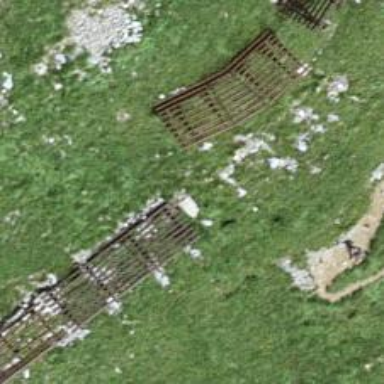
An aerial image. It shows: Structure designed for avalanche protection.